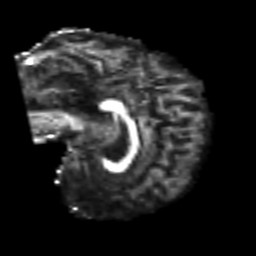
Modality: FA
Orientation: sagittal
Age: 53
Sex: male
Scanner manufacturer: siemens
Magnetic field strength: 3 T
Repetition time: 4.999 s
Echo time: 0.07946 s